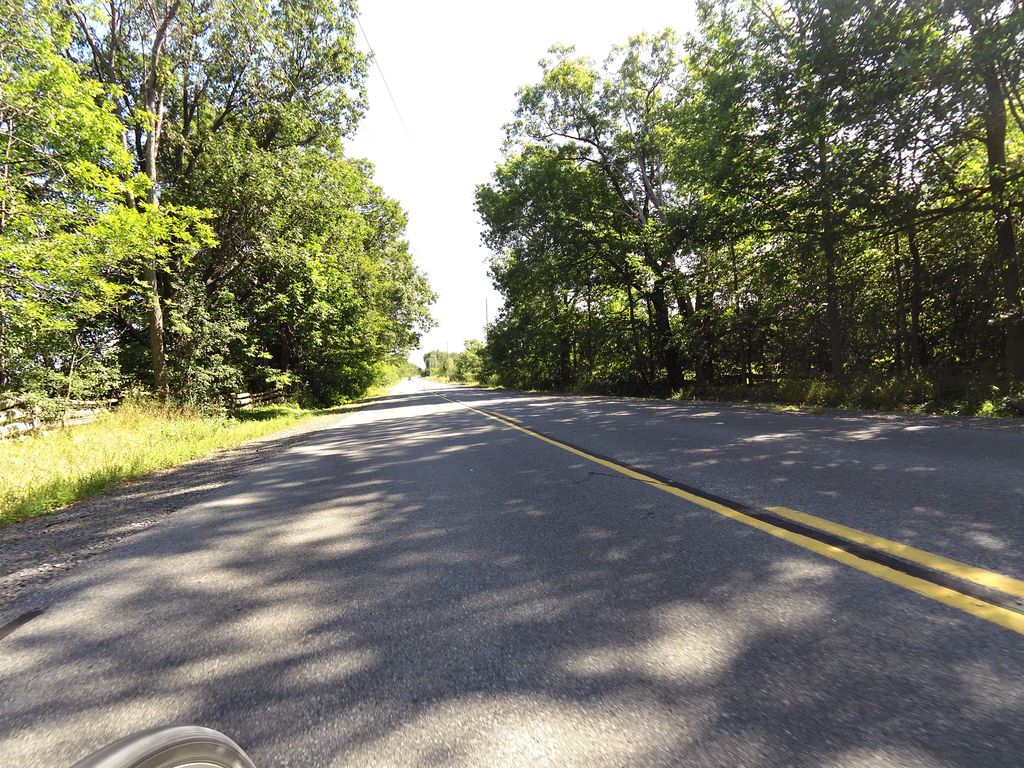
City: ottawa-gatineau